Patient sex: F
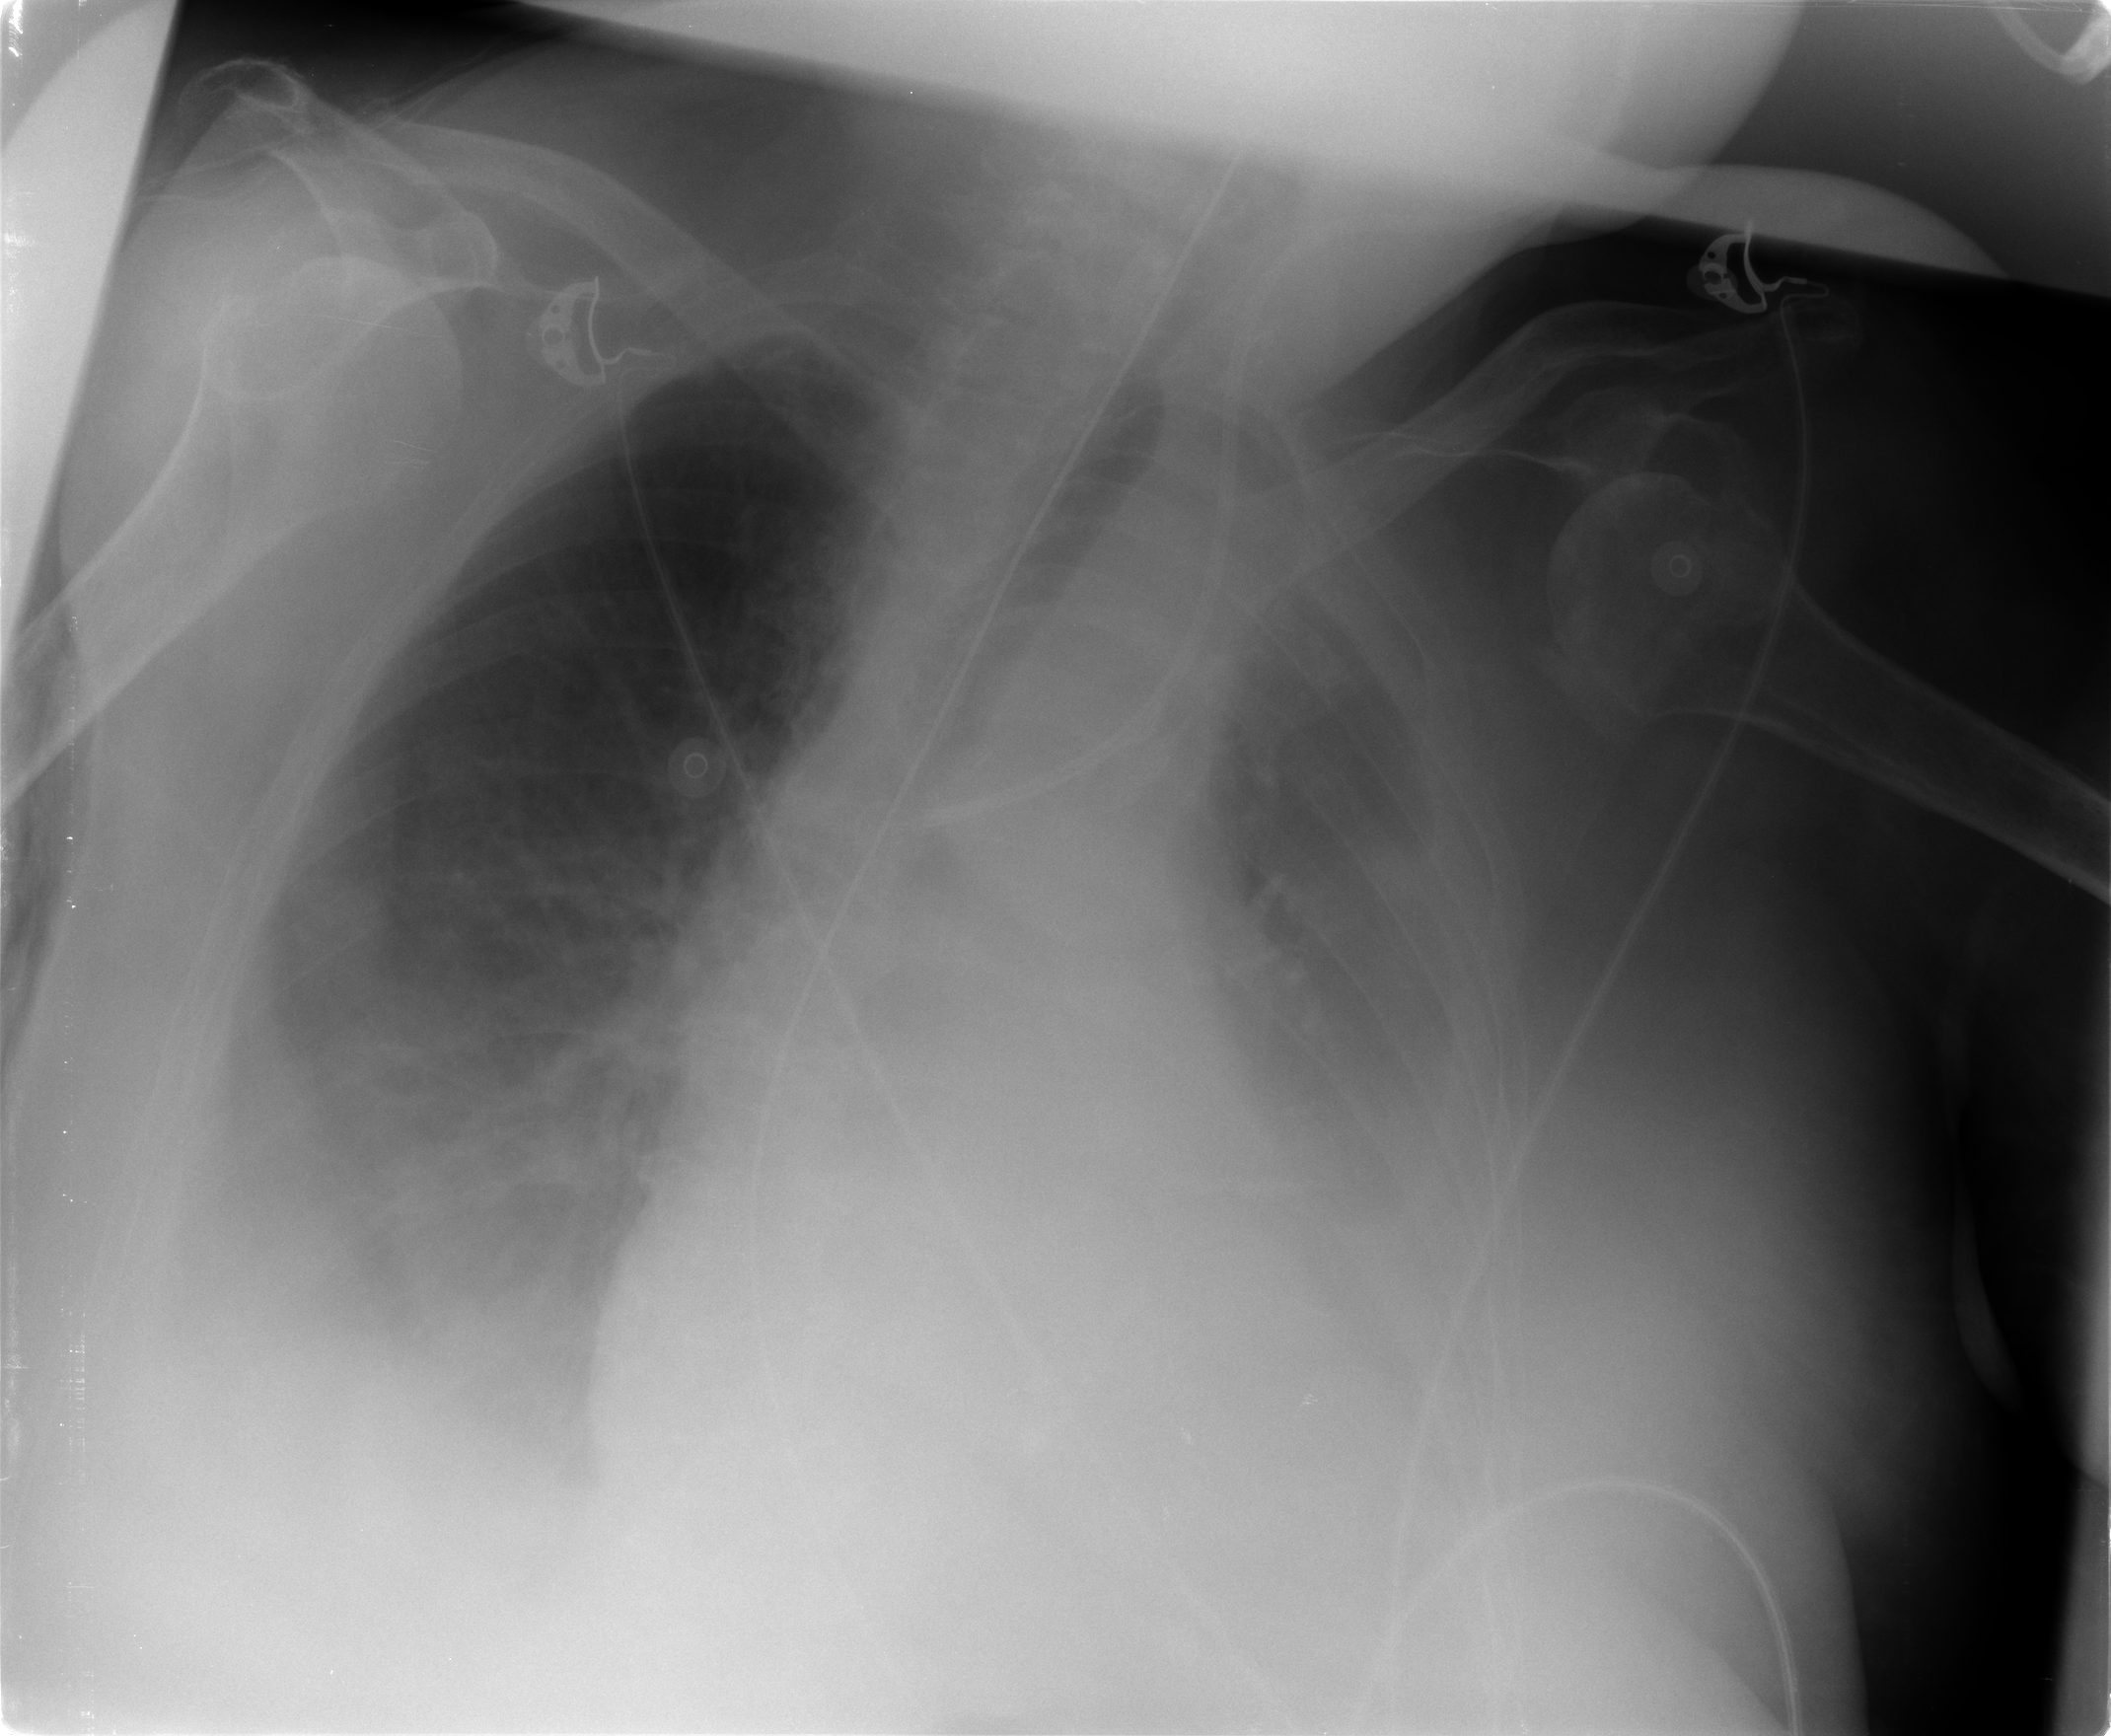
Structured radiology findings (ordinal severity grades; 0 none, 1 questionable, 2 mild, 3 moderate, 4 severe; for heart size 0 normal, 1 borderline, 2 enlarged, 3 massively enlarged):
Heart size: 0
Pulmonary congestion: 0
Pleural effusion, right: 2
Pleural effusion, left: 3
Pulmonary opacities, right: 1
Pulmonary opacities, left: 0
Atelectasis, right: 2
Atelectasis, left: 2